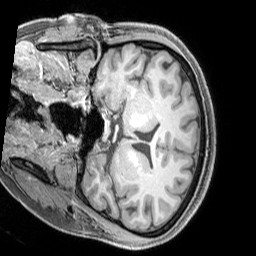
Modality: T1w
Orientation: coronal
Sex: female
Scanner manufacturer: siemens
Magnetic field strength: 3 T
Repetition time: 2.3 s
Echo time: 0.00226 s